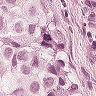
Metastatic tissue present: yes